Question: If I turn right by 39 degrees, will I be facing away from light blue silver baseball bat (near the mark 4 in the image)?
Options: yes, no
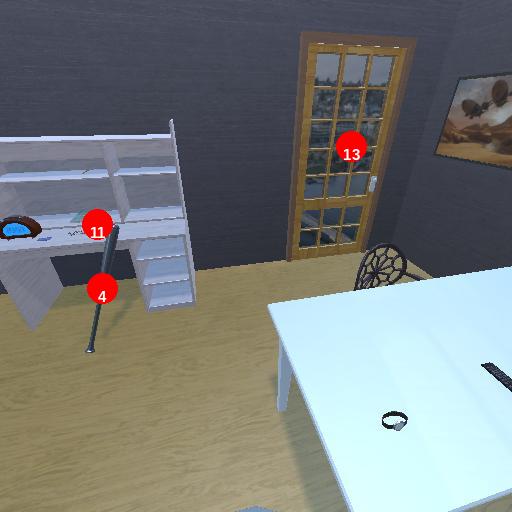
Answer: yes